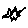
Label: star